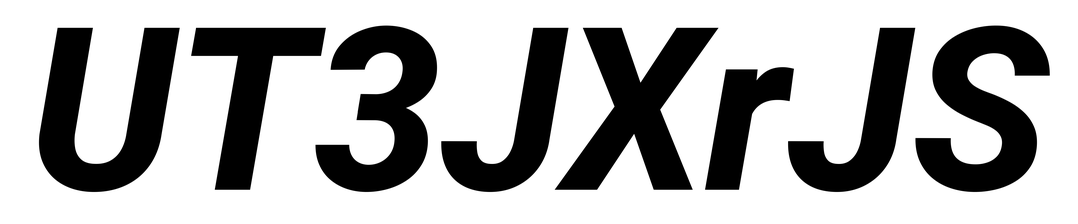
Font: Roboto-Italic_ExtraBold_Italic